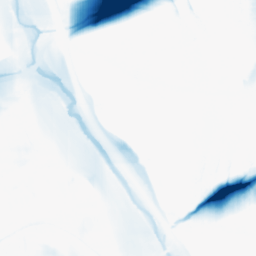
Category: morphological
Decomposition family: morphological_square
Decomposition parameters: operation: closing
size: 50
Upsampling method: linear_exact
Upsampling parameters: scale: 2
Upsampling scale: 2